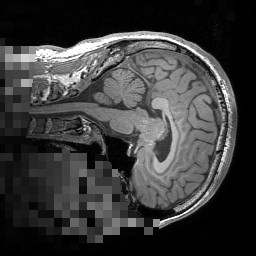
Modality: T1w
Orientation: sagittal
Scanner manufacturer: siemens
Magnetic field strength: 3 T
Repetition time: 1.5 s
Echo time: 0.00291 s